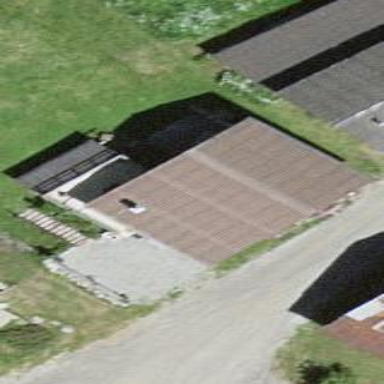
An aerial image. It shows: Simple house.